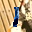
Label: 1